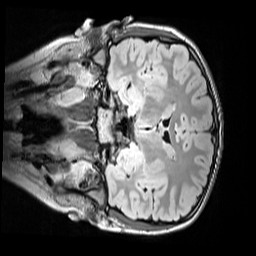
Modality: FLAIR
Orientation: coronal
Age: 12
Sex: female
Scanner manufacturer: siemens
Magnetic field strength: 3 T
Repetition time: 5 s
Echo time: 0.388 s